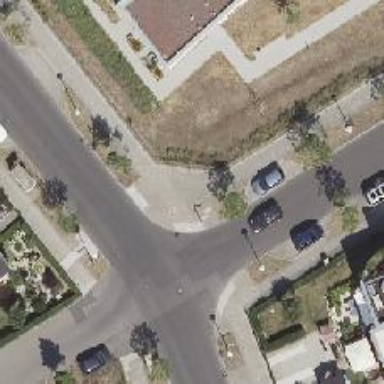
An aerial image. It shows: Sidewalk along the footway.